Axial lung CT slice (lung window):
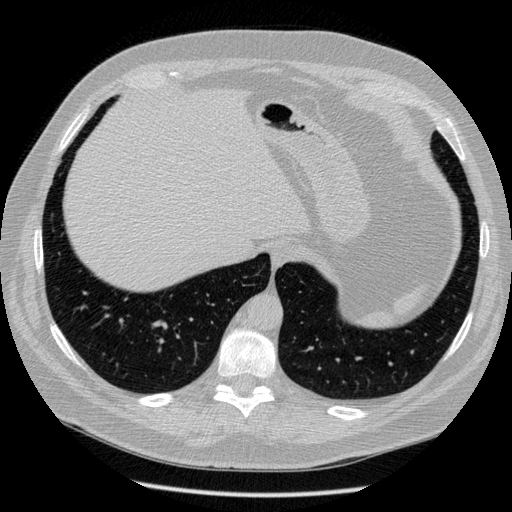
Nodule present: no